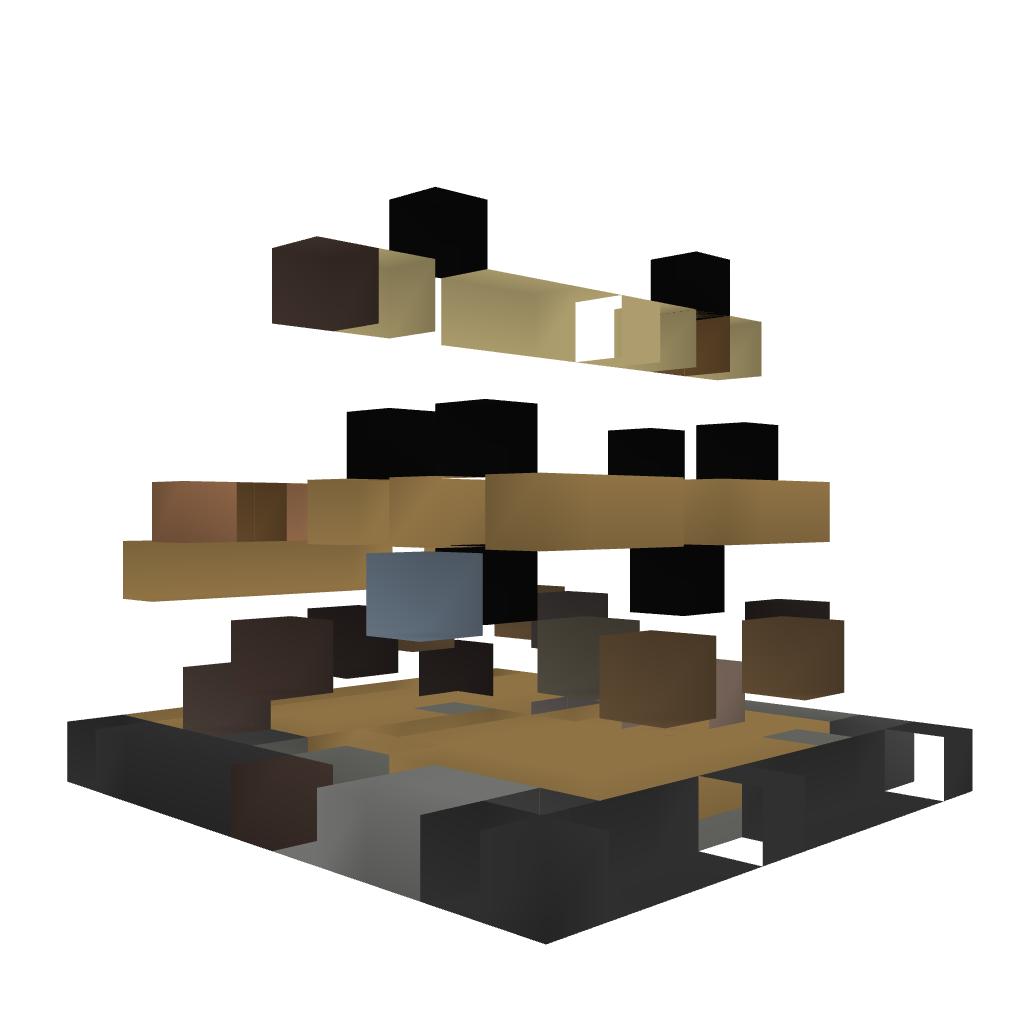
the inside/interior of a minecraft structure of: Small Shack